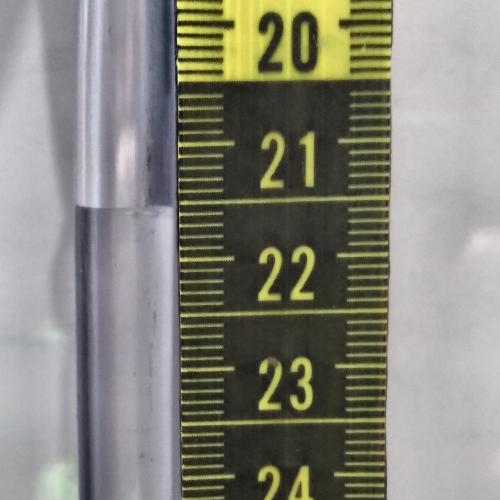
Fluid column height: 21.5 cm